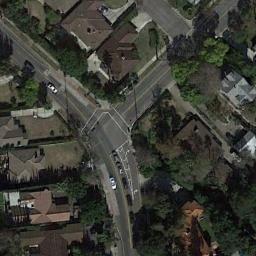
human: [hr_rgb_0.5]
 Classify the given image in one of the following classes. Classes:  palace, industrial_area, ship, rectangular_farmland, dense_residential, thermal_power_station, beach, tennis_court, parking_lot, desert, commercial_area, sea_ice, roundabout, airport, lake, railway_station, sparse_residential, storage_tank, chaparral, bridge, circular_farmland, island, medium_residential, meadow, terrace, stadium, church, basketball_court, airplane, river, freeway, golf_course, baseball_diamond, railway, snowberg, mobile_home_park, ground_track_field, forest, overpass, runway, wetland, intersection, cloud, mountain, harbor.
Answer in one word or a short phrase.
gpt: intersection